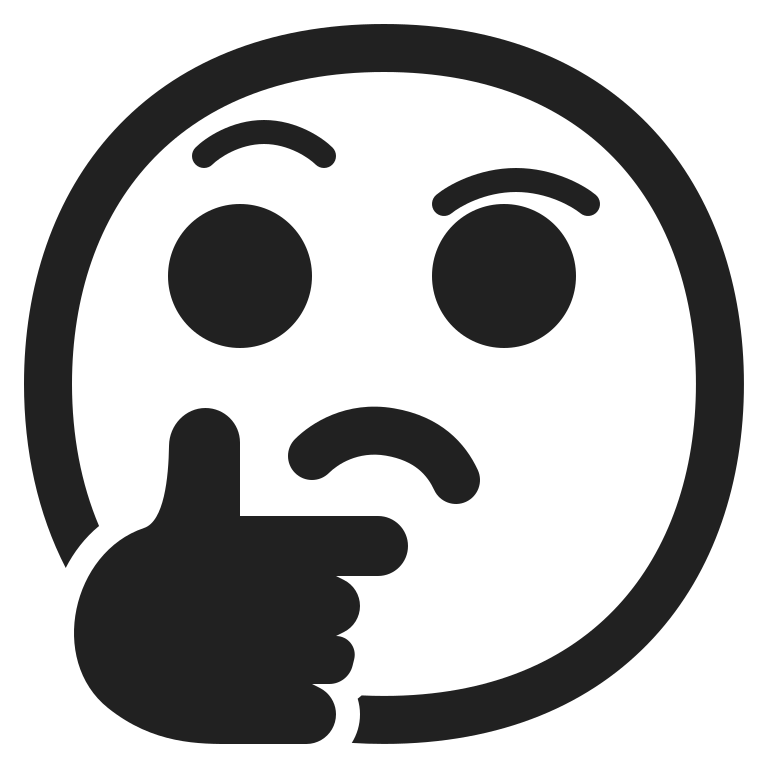
thinking face high contrast